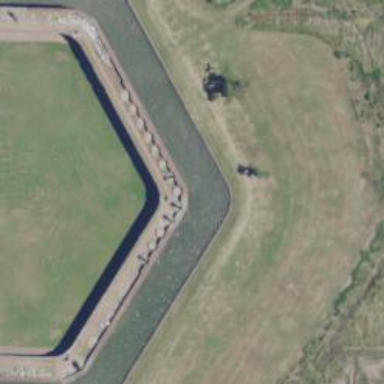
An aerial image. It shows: Historic gun emplacement.